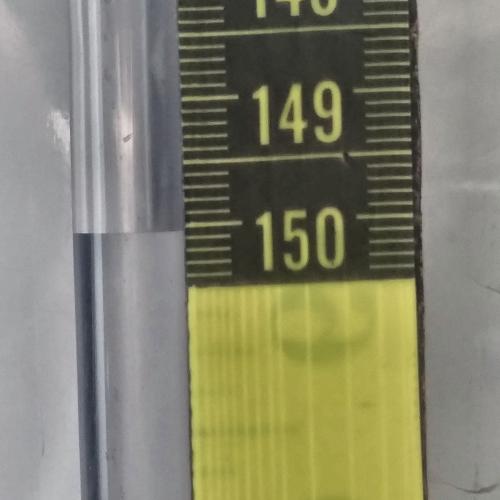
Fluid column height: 150.0 cm